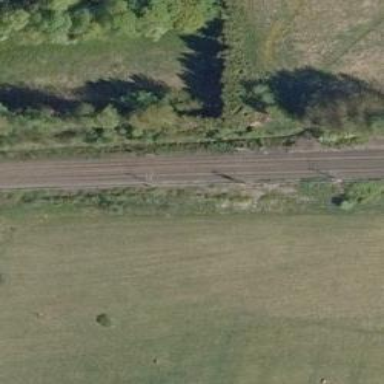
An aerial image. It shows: Railway with continuous electrified contact line.